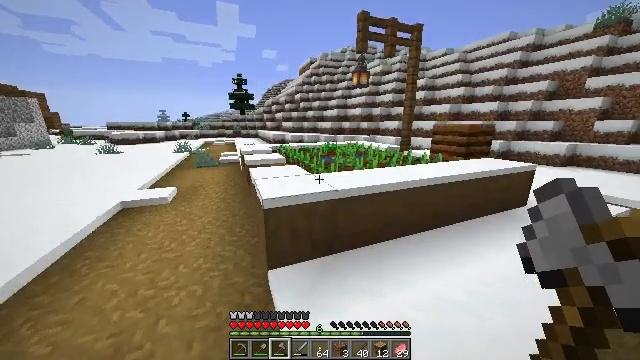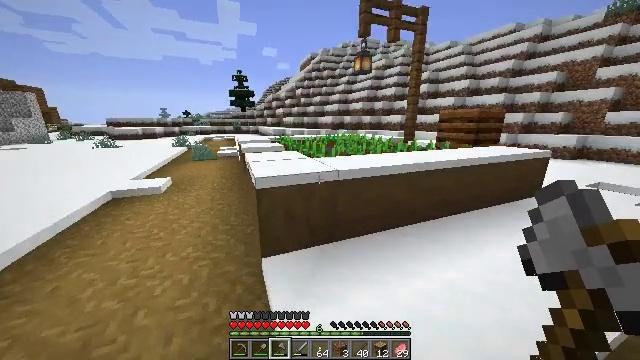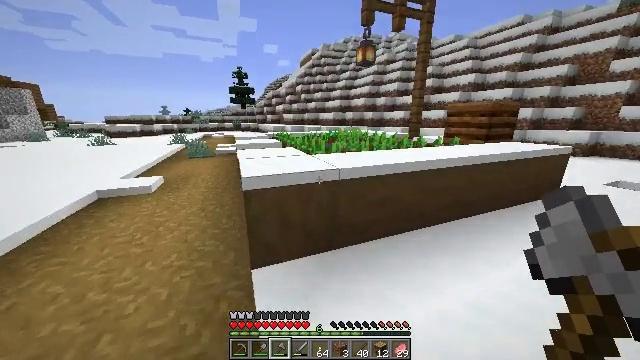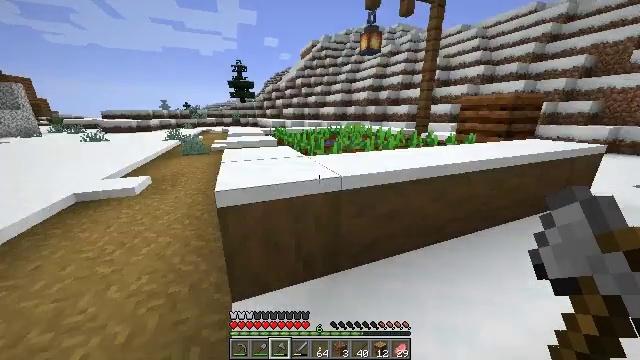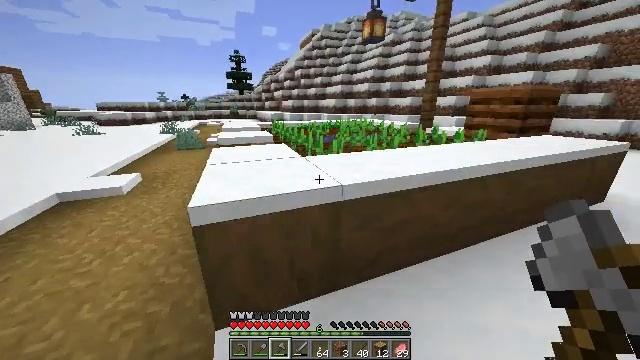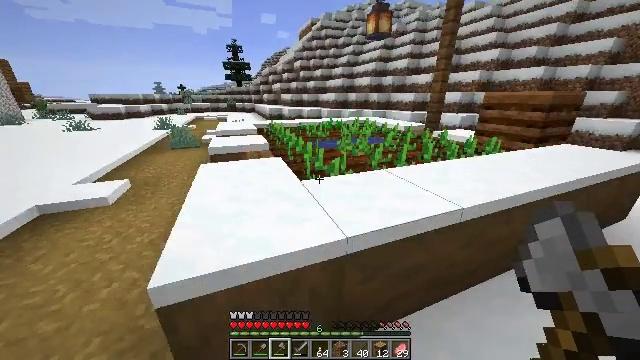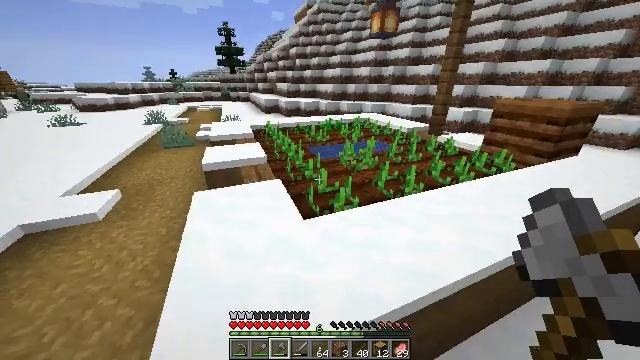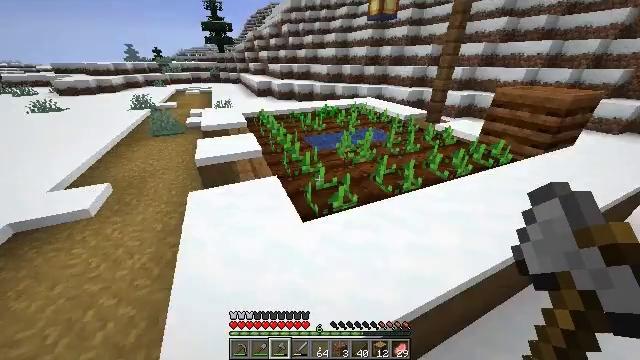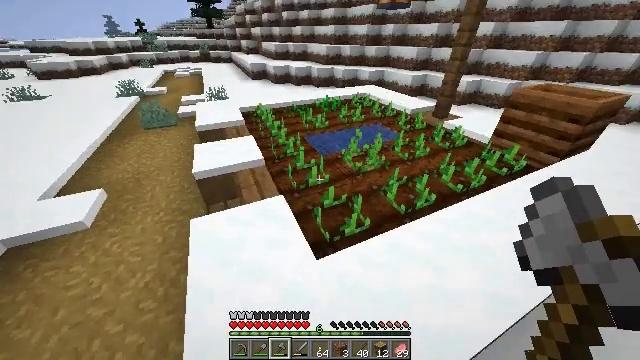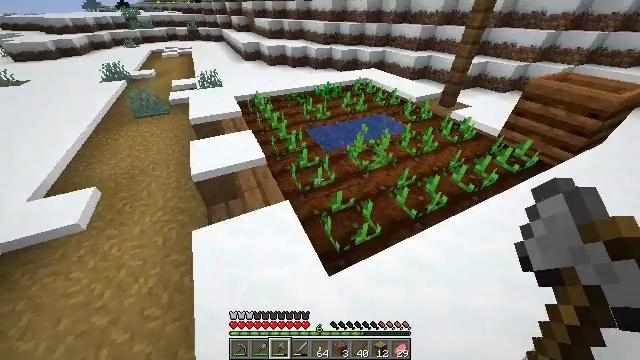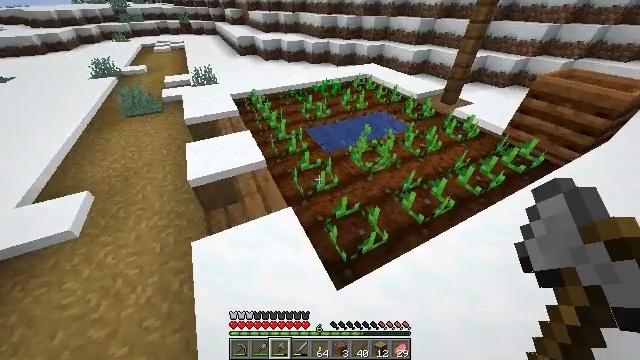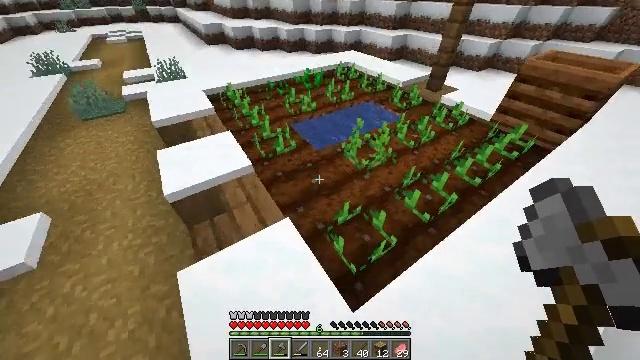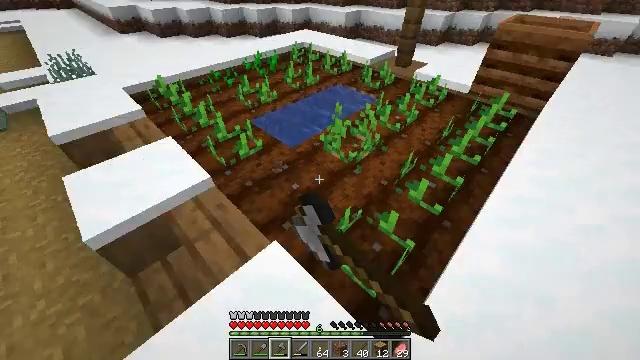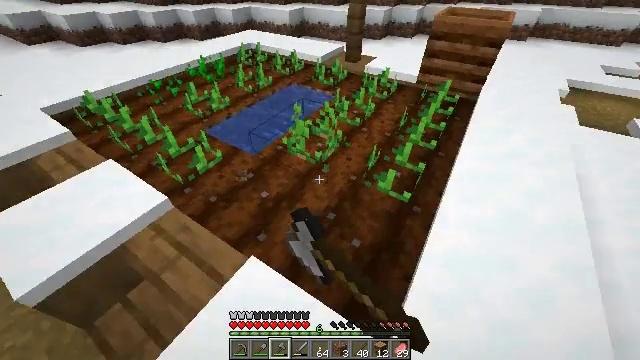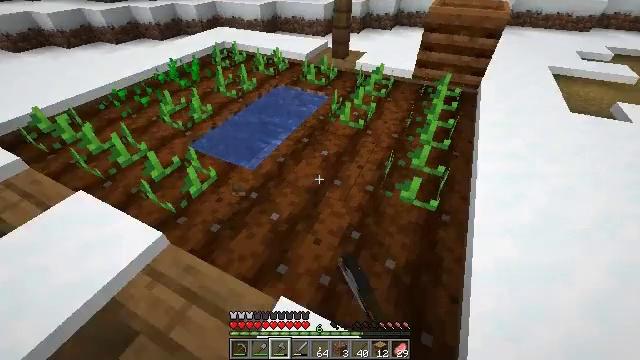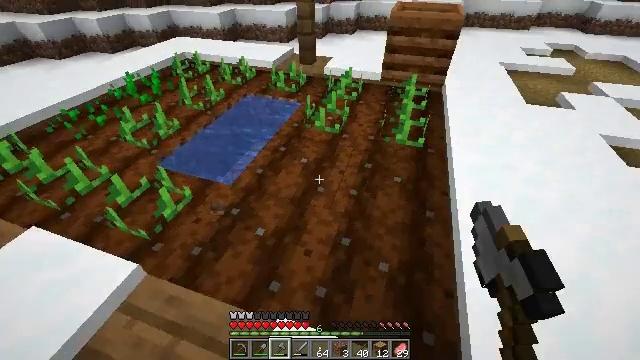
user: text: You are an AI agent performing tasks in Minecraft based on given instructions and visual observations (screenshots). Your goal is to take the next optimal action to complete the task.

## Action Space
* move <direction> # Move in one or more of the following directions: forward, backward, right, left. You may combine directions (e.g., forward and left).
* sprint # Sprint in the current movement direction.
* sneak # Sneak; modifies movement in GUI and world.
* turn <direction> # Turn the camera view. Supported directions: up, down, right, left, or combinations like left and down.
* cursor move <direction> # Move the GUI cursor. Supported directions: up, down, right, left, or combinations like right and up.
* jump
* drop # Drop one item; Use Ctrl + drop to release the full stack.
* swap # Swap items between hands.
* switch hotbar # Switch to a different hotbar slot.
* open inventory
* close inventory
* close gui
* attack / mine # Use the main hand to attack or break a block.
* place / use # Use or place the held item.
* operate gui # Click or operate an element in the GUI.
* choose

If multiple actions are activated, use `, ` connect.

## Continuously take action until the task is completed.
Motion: motion action
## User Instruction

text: Dig up potatoes from the soil.
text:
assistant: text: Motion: move forward and move right
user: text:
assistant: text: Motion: move forward
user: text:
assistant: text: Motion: move forward, turn down
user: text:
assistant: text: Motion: move forward, turn down
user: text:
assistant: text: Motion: move forward and move left, turn down, jump
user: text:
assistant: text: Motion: move forward and move left, turn down, jump
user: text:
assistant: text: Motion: move forward and move left, turn right and down, jump
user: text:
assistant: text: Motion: move forward and move left, turn right and down
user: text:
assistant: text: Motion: move forward and move left, turn right and down
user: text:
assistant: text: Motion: move forward and move left, turn right and down
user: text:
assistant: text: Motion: turn right and down, attack / mine
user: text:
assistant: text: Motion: turn right, attack / mine
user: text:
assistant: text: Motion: turn right, attack / mine
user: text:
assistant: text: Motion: turn right, attack / mine
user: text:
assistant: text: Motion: turn right and up, attack / mine
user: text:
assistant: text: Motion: move forward, turn right and up, attack / mine
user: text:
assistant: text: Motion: move forward, turn right, attack / mine
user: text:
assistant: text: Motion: move forward, turn right and up, attack / mine
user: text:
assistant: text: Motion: move forward, turn right, attack / mine
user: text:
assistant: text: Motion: move forward, turn right, attack / mine
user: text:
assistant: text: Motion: move forward, attack / mine
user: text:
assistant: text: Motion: move forward, attack / mine
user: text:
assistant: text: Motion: move forward, turn left, attack / mine
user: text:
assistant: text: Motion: move forward, turn left, attack / mine
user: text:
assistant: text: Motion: move forward and move left, turn left and down, attack / mine
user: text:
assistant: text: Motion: move forward and move left, attack / mine
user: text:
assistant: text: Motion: move forward and move left, turn right and down, attack / mine
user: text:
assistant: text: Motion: move forward and move left, turn right and down, attack / mine
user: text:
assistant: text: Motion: move forward and move right, turn right and down, attack / mine
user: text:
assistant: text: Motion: move forward and move right, turn right and down, attack / mine